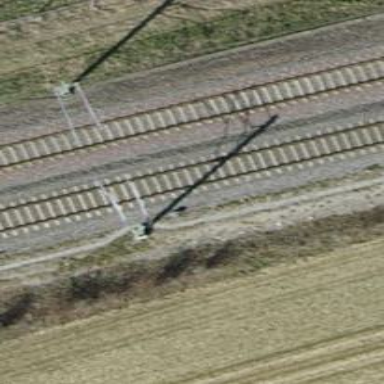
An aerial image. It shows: Catenary mast for power lines.